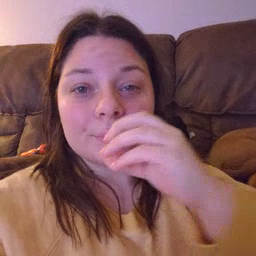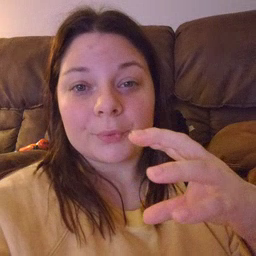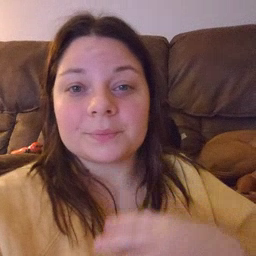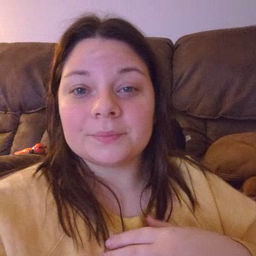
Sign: balloon